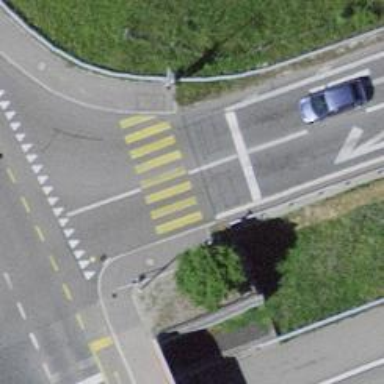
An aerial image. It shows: Asphalt road at the secondary link level.